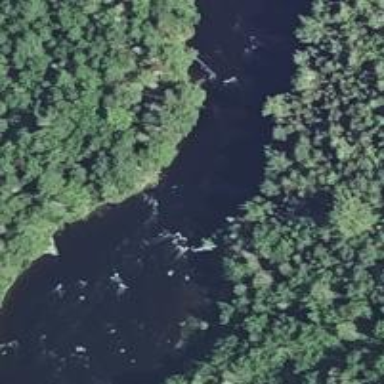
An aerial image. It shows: Rapids in the waterway.